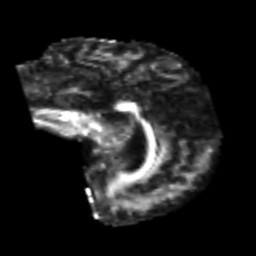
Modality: FA
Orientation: sagittal
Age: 53
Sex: male
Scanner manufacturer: siemens
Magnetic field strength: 3 T
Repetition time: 4.999 s
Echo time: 0.07946 s